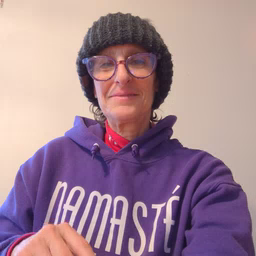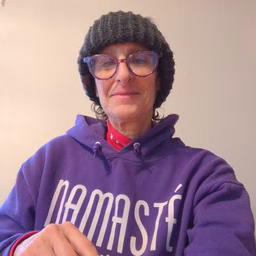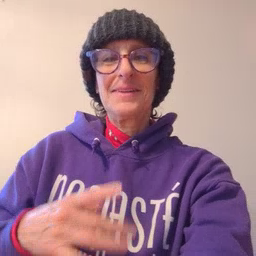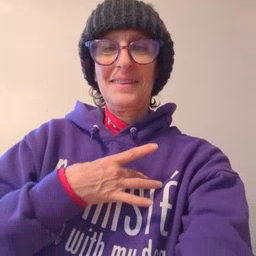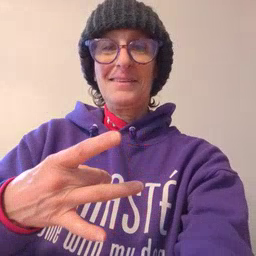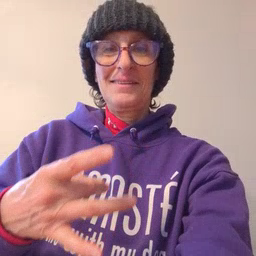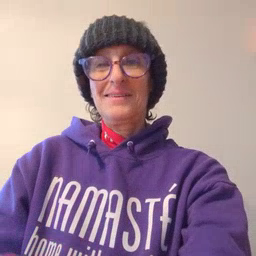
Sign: like